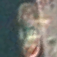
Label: Towing_vessel